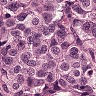
Metastatic tissue present: yes